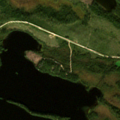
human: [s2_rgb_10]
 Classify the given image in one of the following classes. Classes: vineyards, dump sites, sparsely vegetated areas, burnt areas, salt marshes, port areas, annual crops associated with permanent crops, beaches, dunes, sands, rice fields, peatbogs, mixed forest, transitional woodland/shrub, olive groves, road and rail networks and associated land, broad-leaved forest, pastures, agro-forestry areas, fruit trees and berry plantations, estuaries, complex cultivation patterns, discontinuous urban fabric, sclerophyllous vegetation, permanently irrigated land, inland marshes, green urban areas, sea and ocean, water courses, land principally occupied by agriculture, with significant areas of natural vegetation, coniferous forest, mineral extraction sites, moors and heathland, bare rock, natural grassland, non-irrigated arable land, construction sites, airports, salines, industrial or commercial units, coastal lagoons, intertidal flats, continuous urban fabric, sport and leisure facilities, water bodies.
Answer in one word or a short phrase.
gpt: coniferous forest, transitional woodland/shrub, water bodies